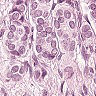
Metastatic tissue present: yes